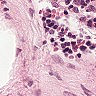
Metastatic tissue present: no